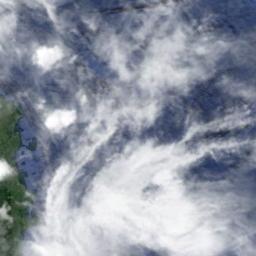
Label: cloud